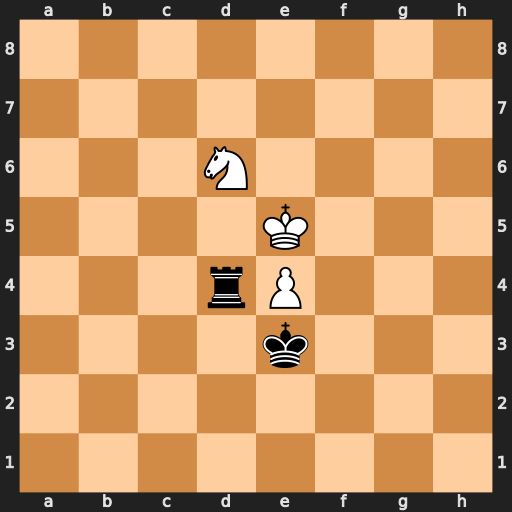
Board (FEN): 8/8/3N4/4K3/3rP3/4k3/8/8
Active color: w
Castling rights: -
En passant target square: -
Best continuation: Nf5+ Kd3 Nxd4